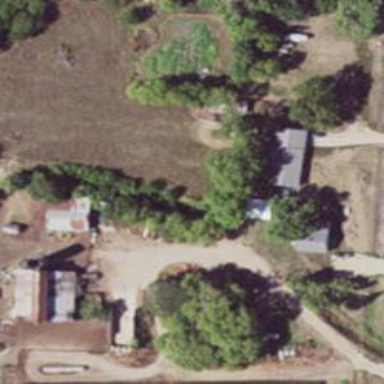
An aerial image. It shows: Farmyard area.